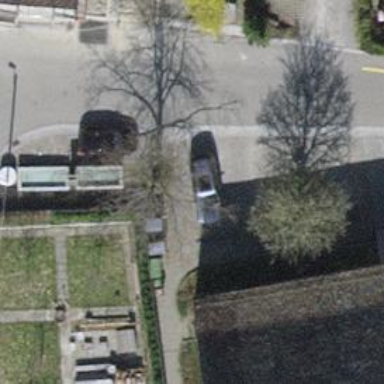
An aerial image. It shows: Urban tree adds touch of nature to the surroundings.